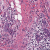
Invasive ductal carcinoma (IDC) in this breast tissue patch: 1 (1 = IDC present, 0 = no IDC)